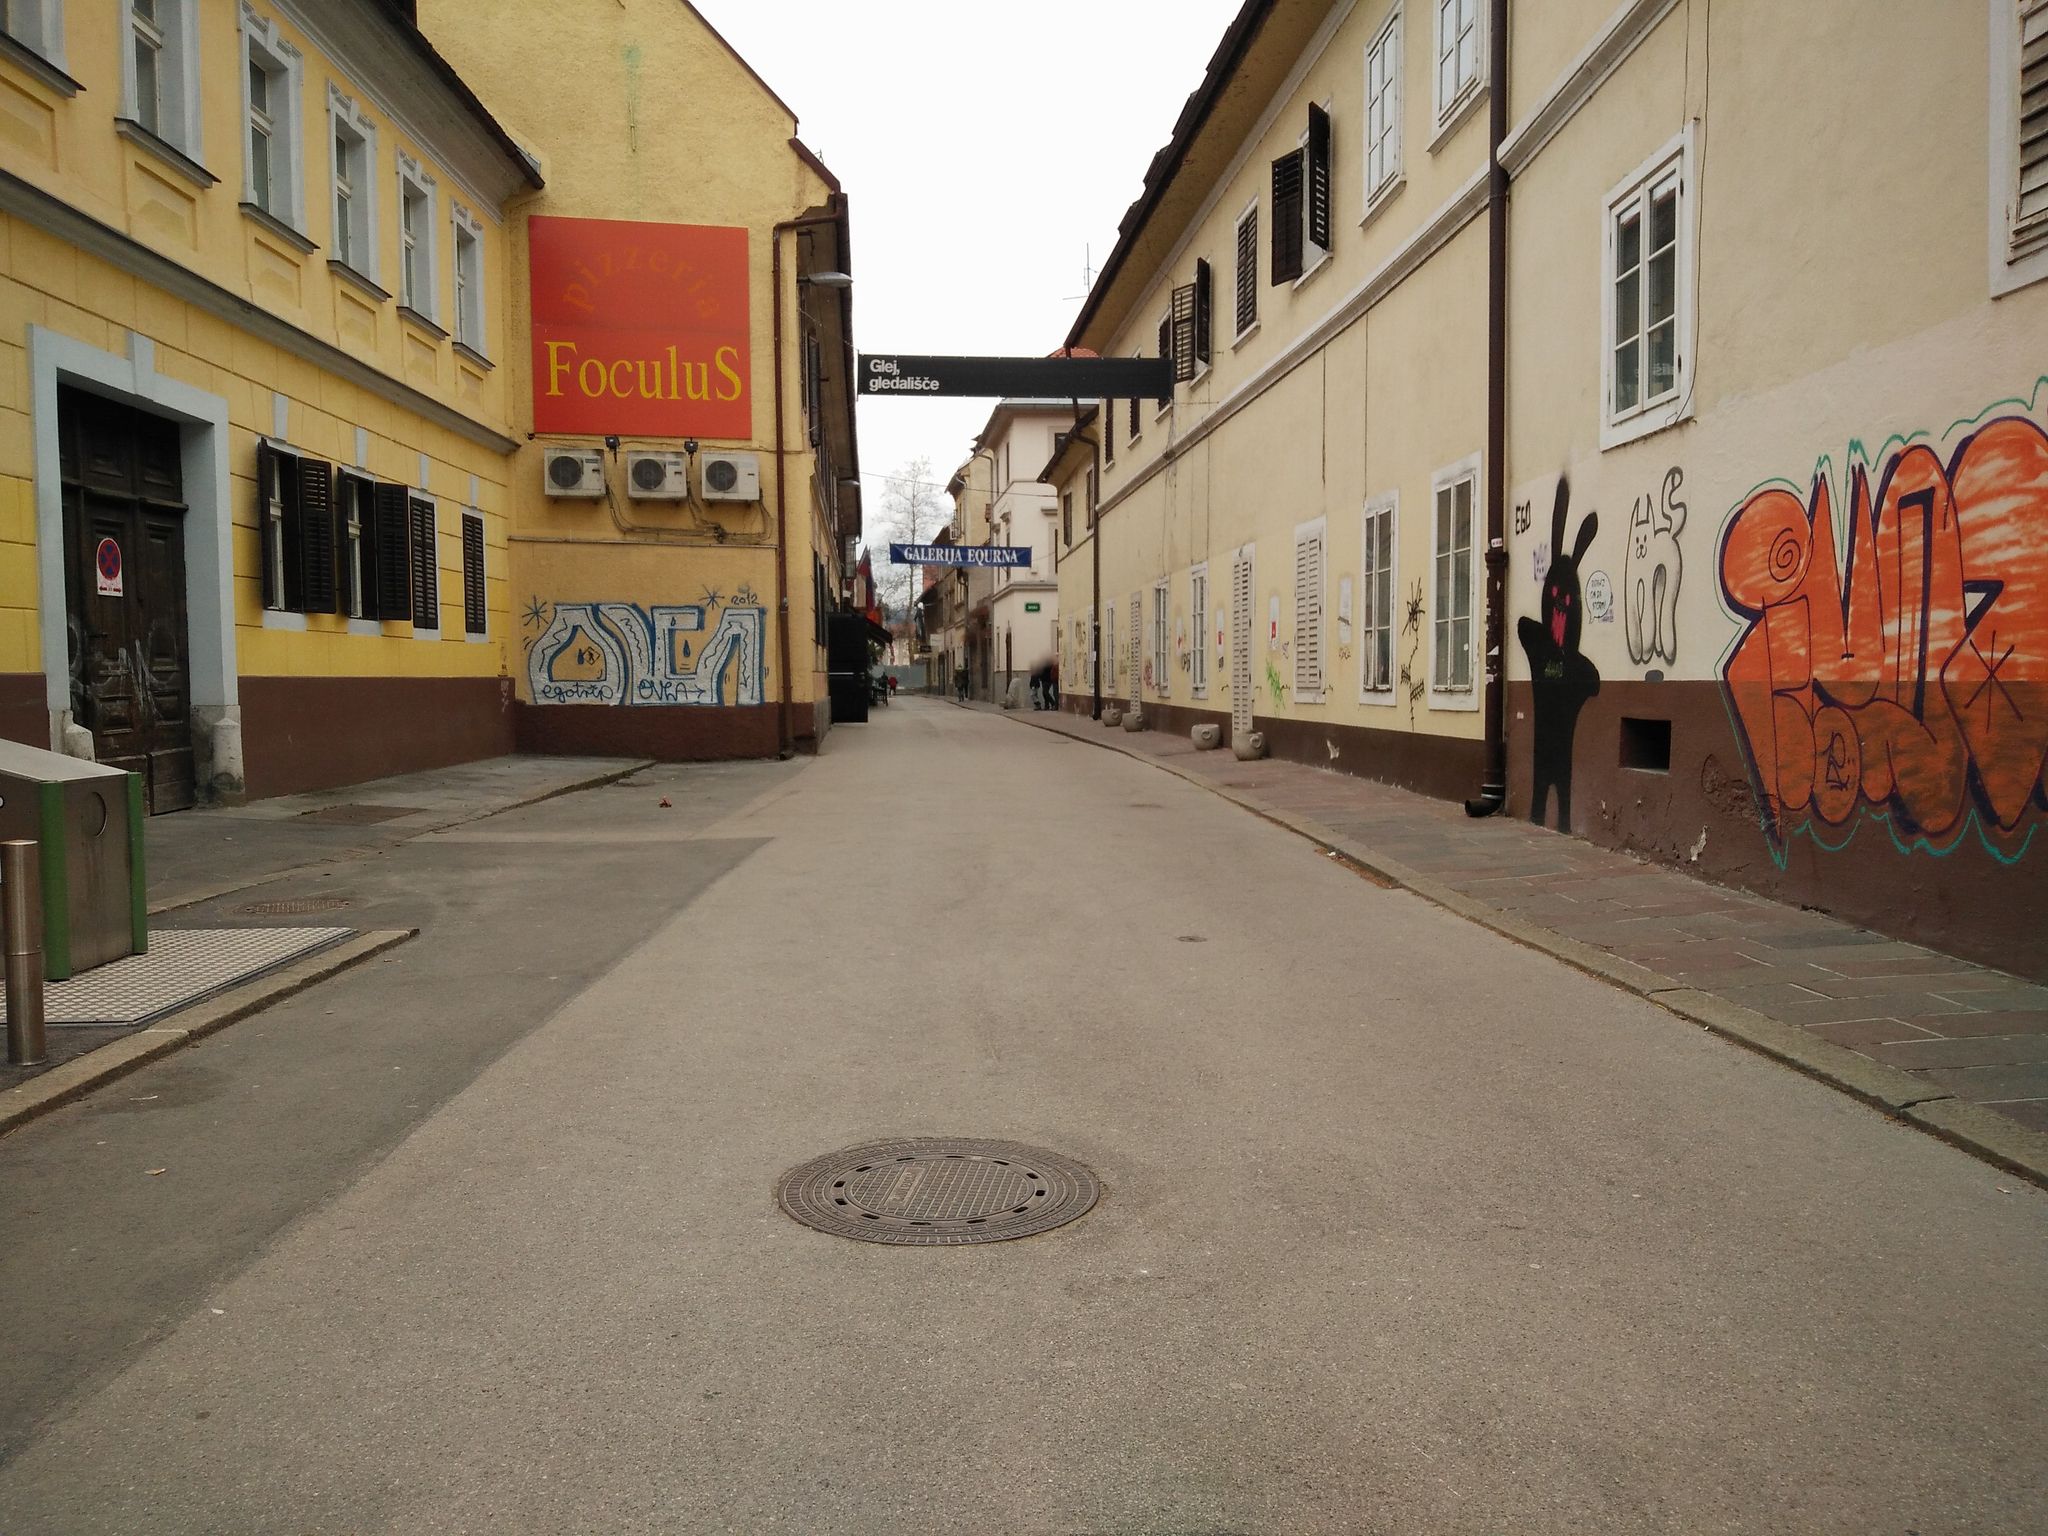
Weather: cloudy
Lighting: day
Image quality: good
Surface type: walking surface
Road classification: pedestrian
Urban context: urban centre
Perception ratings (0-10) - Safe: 2.5, Lively: 7.3, Beautiful: 2.53, Boring: 5.5, Depressing: 6.44, Wealthy: 3.58